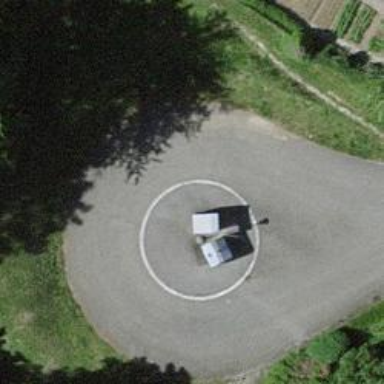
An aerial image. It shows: Turning loop on the road.